Sex: F
Age: 65
Scanner: Avanto
Primary tumour origin: Non-Small Cell Lung Cancer
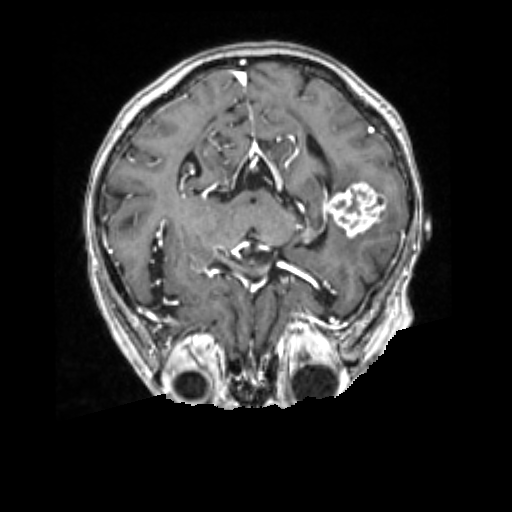
Segmented lesion volume (cc): 13.517
Number of lesion components: 5